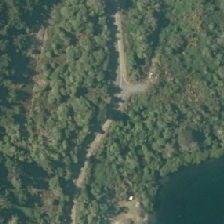
Land cover: urban_build_up